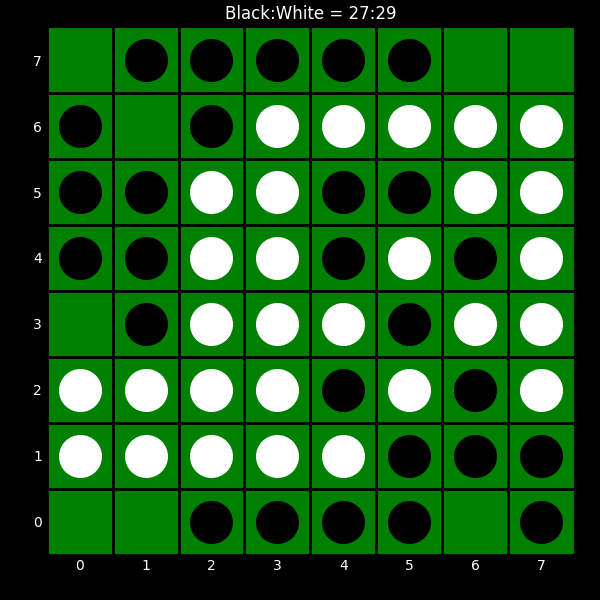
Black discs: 27
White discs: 29